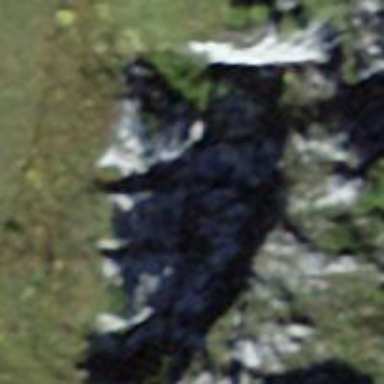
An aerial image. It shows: Natural cliff.